Question: I am trying to color match the text of the legend to the color of text produced by a factored variable using 'geom_text'. Here is a minimal working example:
'''
df <- data.frame(a=rnorm(10),b=1:10,c=letters[1:10],d=c("one","two"))
p1 <-ggplot(data=df,aes(x=b,y=a))
p1 <- p1 + geom_text(aes(label = c, color=d, fontface="bold"))
p1 <- p1 + scale_color_hue(name="colors should match",breaks=c("one", "two"),
labels=c("should be pink", "should be blue"))
p1
'''

I am sure its a simple fix. Any suggestions or reference to prior posts would help. I did not find anything specific to this.
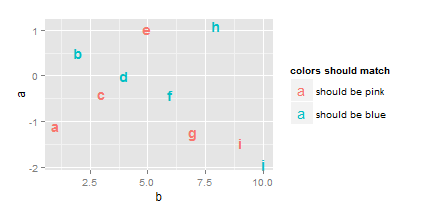
Answer: Here's a solution that uses 'ggtext' and avoids editing grobs directly. (It does involve extracting the colors from the plot, but the subsequent steps are more user-friendly.)
'''
# Original code, but with a stripped-down call to 'scale_color_hue' (since
# we're going to replace it).
library(ggplot2)
df <- data.frame(a=rnorm(10),b=1:10,c=letters[1:10],d=c("one","two"))
p1 <-ggplot(data=df,aes(x=b,y=a))
p1 <- p1 + geom_text(aes(label = c, color=d, fontface="bold"))
p1 <- p1 + scale_color_hue(breaks=c("one", "two"))
# Load the 'ggtext' library, which lets us style (parts of) text labels.
library(ggtext)
# Build the plot so we can extract the colors that were actually used. (If you
# supply colors manually instead, this step isn't necessary.)
g1 = ggplot_build(p1)
# Add a scale with labels that are colored appropriately, using <span> tags.
# Also specify that legend labels should be processed with 'element_markdown'.
p1 +
scale_color_hue(name = "colors should match",
breaks = c("one", "two"),
labels = paste("<span style='color:",
unname(unlist(unique(g1$data[[1]]["colour"]))),
"'>",
c("should be pink", "should be blue"),
"</span>",
sep = "")) +
theme(legend.text = element_markdown())
'''
<URL>